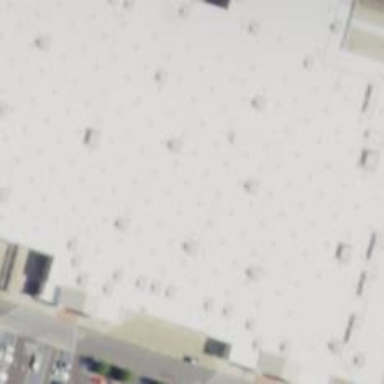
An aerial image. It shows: Retail commercial building housing supermarket.